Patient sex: M
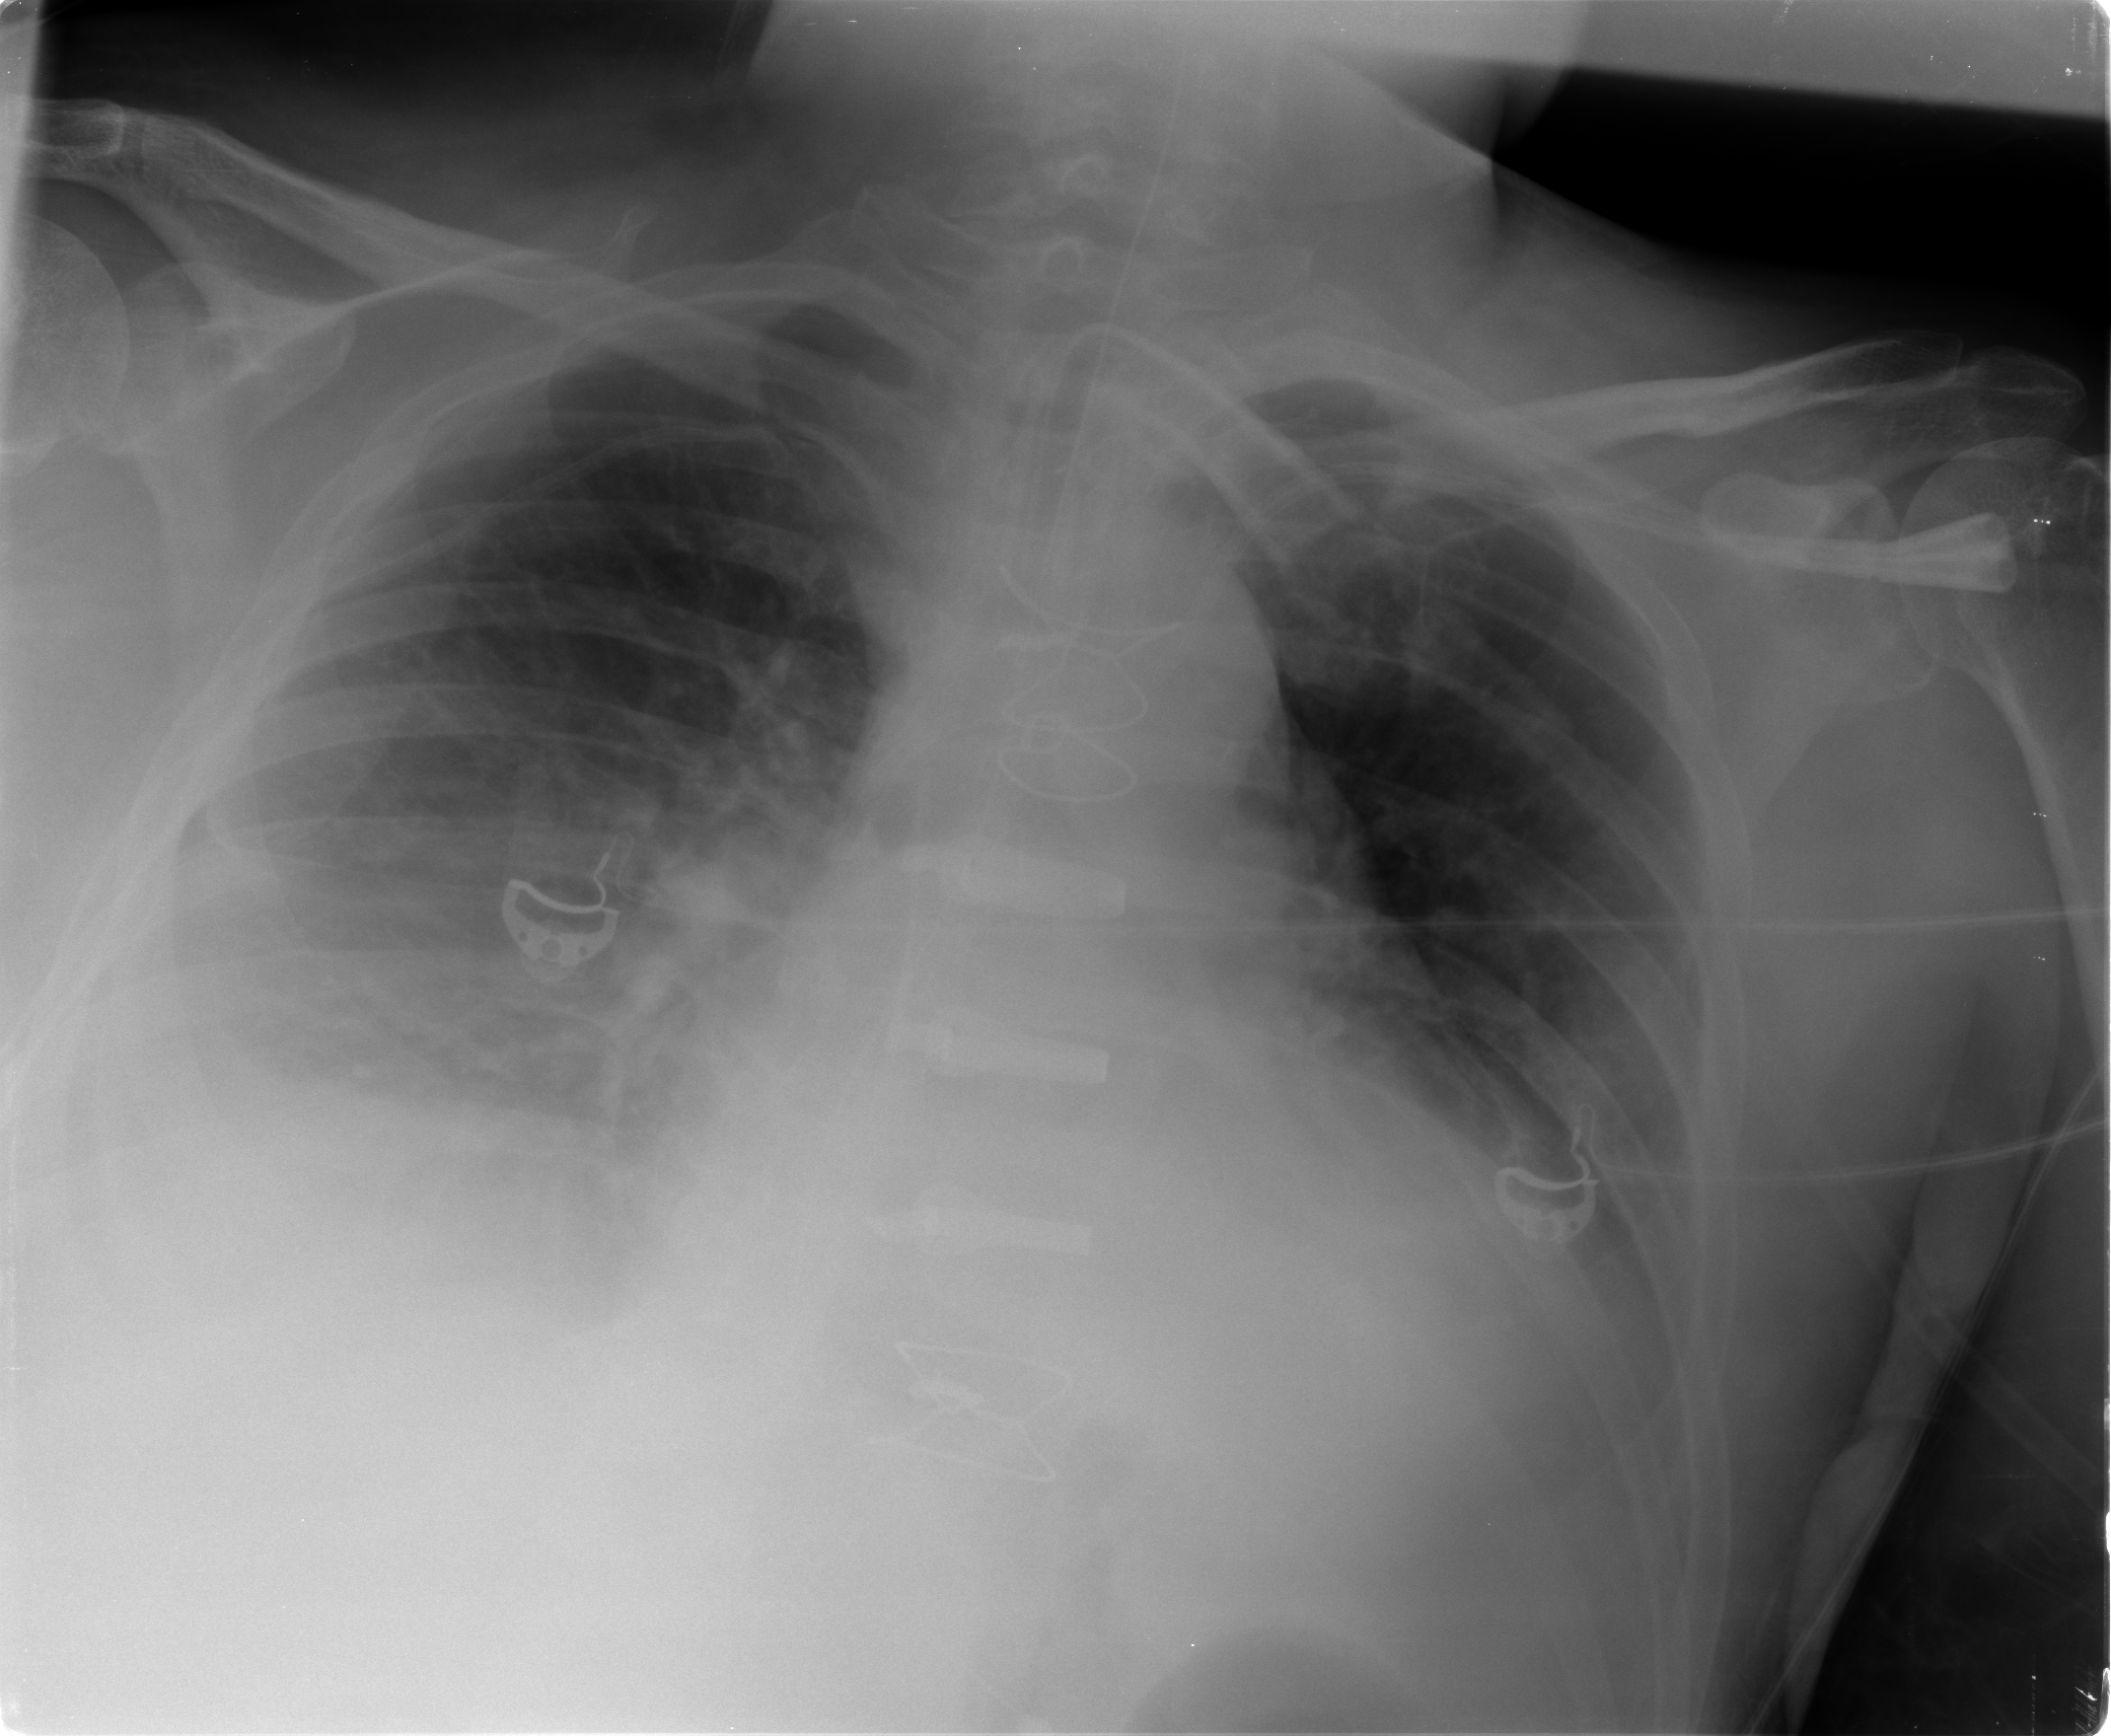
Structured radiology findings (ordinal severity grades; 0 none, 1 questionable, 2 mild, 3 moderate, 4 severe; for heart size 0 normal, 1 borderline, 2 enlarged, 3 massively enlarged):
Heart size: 1
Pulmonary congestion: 1
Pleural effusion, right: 2
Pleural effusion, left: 2
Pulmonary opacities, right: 1
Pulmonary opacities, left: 0
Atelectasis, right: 2
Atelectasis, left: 2